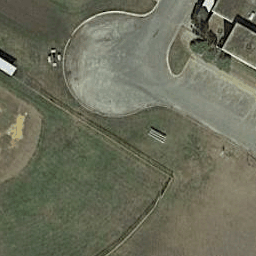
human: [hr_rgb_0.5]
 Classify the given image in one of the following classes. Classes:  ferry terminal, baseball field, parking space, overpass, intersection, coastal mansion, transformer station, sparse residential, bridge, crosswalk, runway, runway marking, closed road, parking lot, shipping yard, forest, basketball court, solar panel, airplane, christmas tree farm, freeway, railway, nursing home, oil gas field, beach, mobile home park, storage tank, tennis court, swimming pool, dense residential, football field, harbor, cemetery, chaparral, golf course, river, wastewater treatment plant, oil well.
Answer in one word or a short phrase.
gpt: closed road